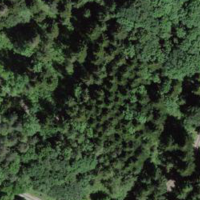
EUNIS habitat code: 44
Species observed at this site:
Gomphocerippus rufus